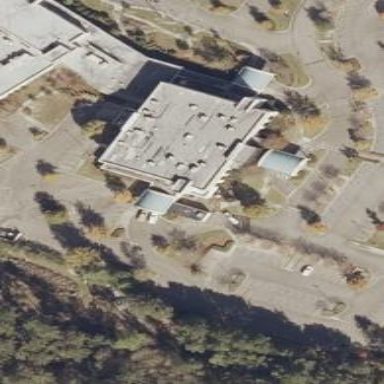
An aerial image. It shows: Clinic building.